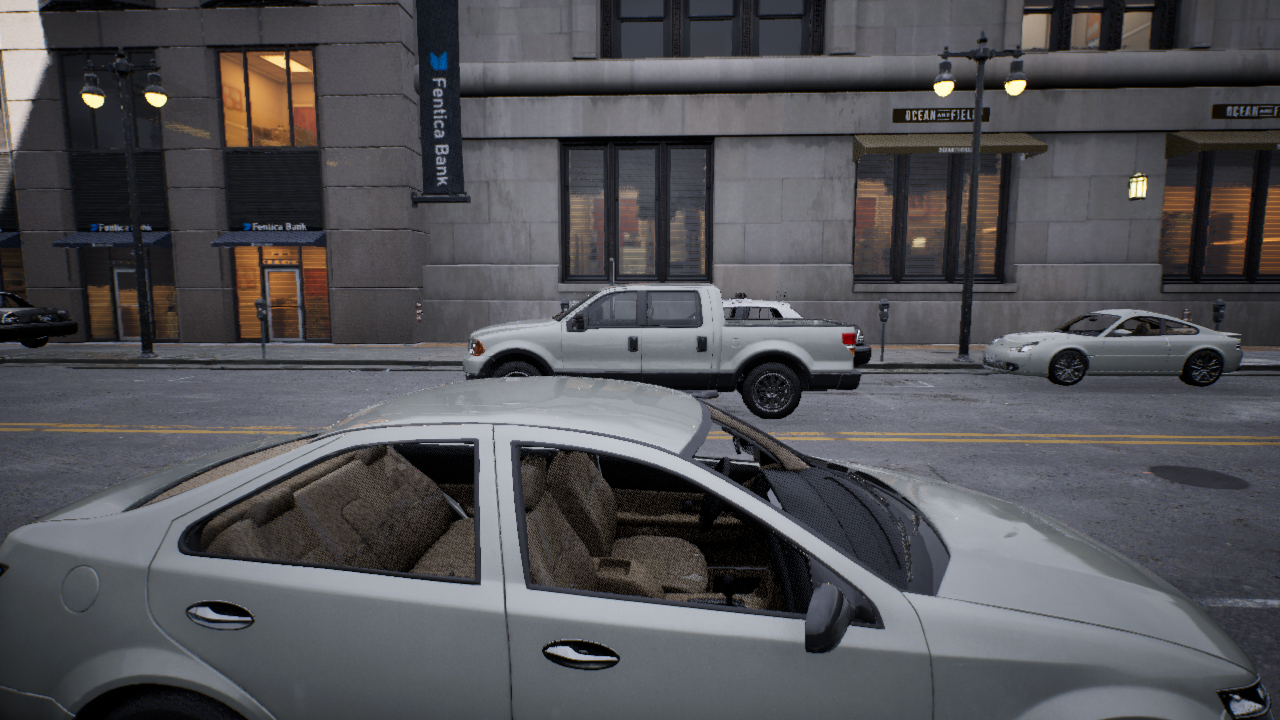
Venue: downtown
Lighting: clear day
Vehicle rig: pickup